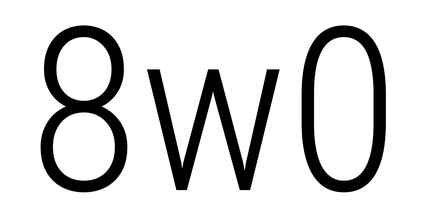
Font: Roboto_Condensed_Light